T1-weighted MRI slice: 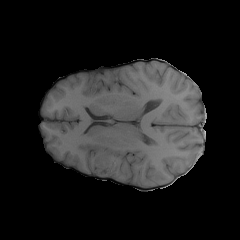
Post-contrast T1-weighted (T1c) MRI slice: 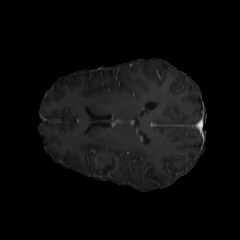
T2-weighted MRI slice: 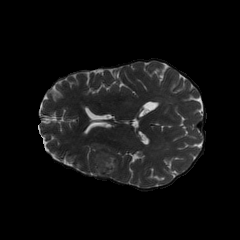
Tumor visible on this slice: yes